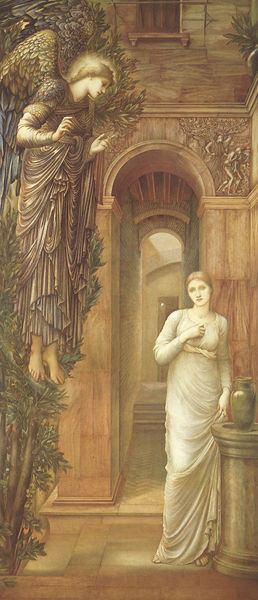
Titel: Verkündigung
Künstler: Edward Burne-Jones
Institution: Merseyside, National Museum
Schlagwörter: baum, flügel, weiß, gelb, fenster, frau, holz, kleid, haus, hochformat, symbolismus, falten, stein, gewand, brunnen, engel, krug, vase, relief, bogen, schmal, durchgang, tor, eingang, gang, innenhof, religion, torbogen, heiligenschein, fließen, khnopff, verkündigung